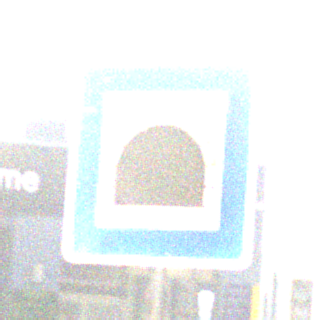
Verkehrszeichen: Tunnel
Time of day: MorningAfternoon
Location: Outdoor (Urban)
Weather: PartlyCloudy
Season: NotSpecified
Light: Natural